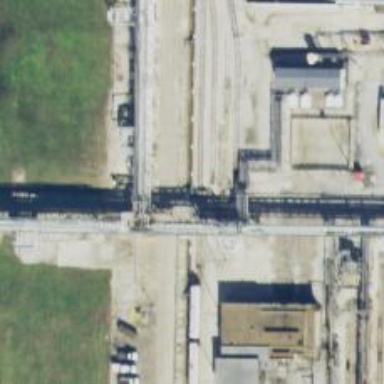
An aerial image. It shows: Rail spur service.